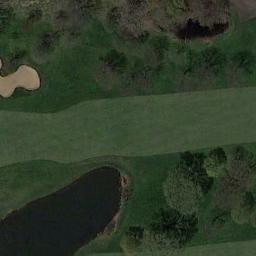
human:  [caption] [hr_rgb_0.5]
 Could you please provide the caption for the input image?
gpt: There are about 5 or 6 golf bunkers here .

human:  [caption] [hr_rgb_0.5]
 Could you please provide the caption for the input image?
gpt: There are several bunkers and lakes and many trees on a large green lawn on the golf course .

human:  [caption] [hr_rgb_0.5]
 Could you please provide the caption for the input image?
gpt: The golf course has two lakes, A fairway, Some barrier trees and a sandpit .

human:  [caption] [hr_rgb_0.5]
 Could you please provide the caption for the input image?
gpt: There are a lot of  trees beside the golf course .

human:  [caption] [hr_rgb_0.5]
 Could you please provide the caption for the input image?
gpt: There are a lake and a bunker on the golf course .